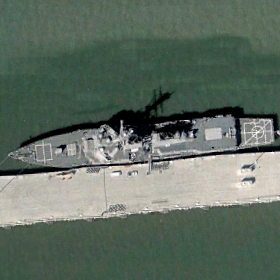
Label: destroyer